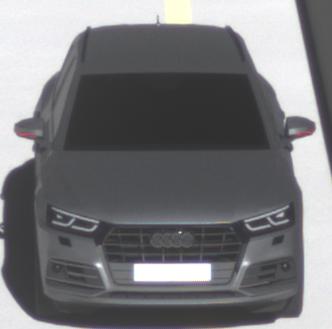
Make: Audi
Model: Q5 45 TFSI
Detailed model: Q5 (FY)
Model produced from: 2019/01
Model produced until: 2019/05
Doors: 5
Color: gray
Road condition: dry road
Daytime: morning or afternoon
Contrast: high contrast